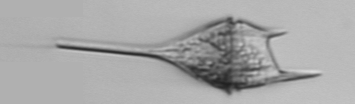
Label: Tripos_lineatus